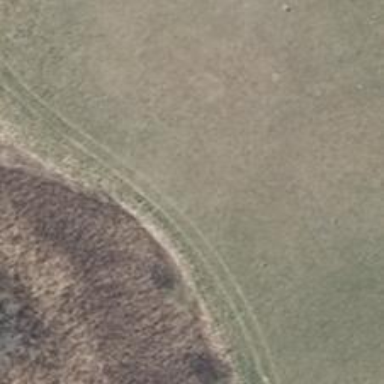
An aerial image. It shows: Grassy track with grade 5 track type.